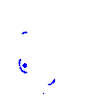
Particle: pion